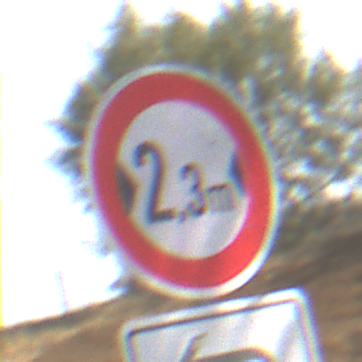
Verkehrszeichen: TatsaechlicheBreite2Komma3
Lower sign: RichtungsangabeDurchPfeile2
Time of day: MorningAfternoon
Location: Outdoor (Nature)
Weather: PartlyCloudy
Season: NotSpecified
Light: Natural